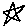
Label: star